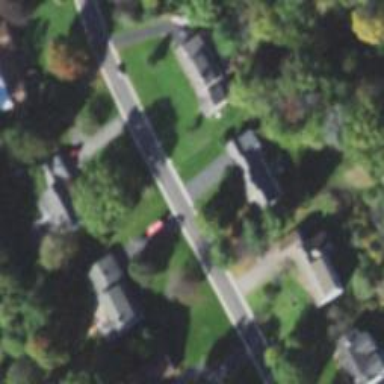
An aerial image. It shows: Driveway.